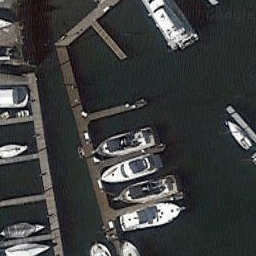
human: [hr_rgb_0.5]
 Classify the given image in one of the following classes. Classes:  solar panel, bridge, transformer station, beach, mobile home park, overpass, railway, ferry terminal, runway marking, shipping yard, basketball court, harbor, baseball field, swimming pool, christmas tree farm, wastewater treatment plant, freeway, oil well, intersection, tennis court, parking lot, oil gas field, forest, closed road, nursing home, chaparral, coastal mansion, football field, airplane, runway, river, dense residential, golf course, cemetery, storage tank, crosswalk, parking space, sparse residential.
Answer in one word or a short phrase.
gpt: harbor